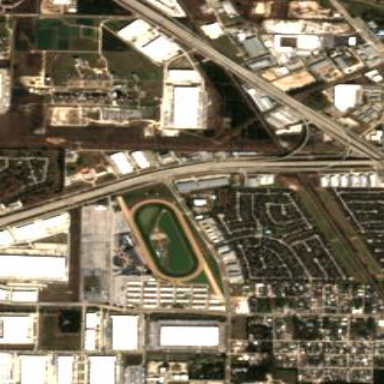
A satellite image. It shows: Commercial area with horse racing activities.